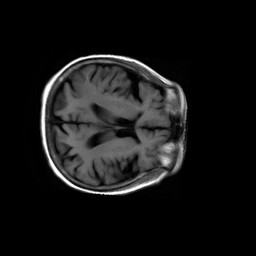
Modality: FLAIR
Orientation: axial
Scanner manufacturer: ge
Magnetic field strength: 1.5 T
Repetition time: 2.201 s
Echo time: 0.03492 s